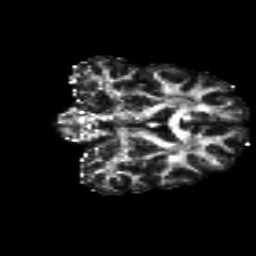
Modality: FA
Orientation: coronal
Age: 23
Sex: female
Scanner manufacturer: siemens
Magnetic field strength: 3 T
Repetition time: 8.8 s
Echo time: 0.085 s